Interaction volume radius: 10 \u00c5
Interaction volume height: 10 \u00c5
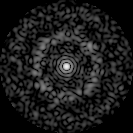
Disorder parameter: 0.8206